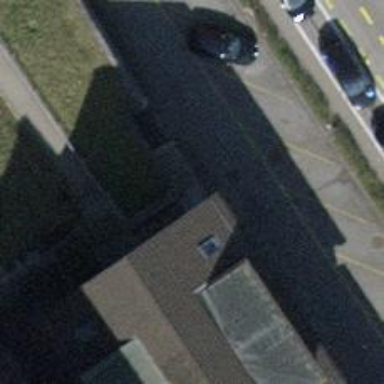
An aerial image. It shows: Asphalt steps along the road.